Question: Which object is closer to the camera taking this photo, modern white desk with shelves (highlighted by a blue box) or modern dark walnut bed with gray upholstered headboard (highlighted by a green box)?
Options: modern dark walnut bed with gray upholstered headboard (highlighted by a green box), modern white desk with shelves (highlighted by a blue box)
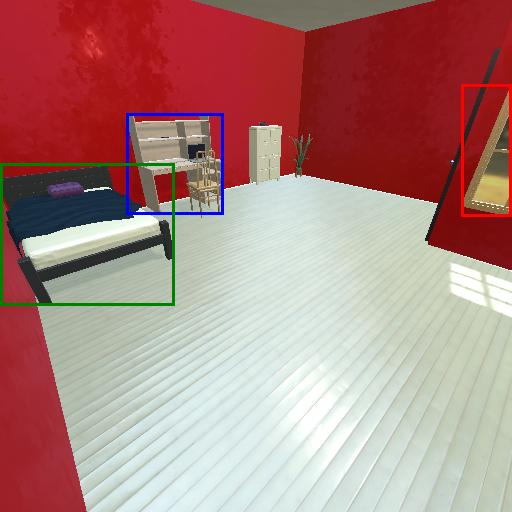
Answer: modern dark walnut bed with gray upholstered headboard (highlighted by a green box)